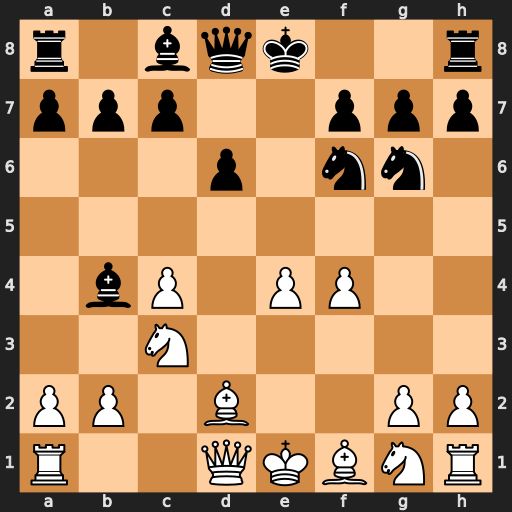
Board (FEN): r1bqk2r/ppp2ppp/3p1nn1/8/1bP1PP2/2N5/PP1B2PP/R2QKBNR
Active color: w
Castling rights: KQkq
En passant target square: -
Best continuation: Qa4+ Bd7 Qxb4